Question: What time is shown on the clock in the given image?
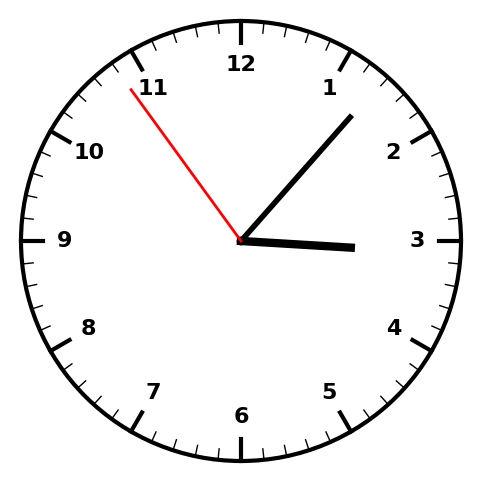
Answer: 03:06:54